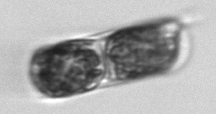
Label: Hemiaulus